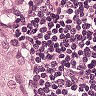
Metastatic tissue present: yes